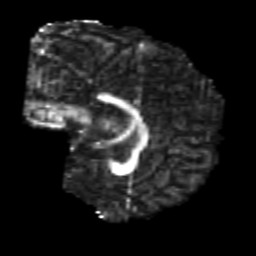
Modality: FA
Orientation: sagittal
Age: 24
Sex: male
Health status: healthy
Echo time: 0.074 s